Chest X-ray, AP view. Patient: 71 years old, sex M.
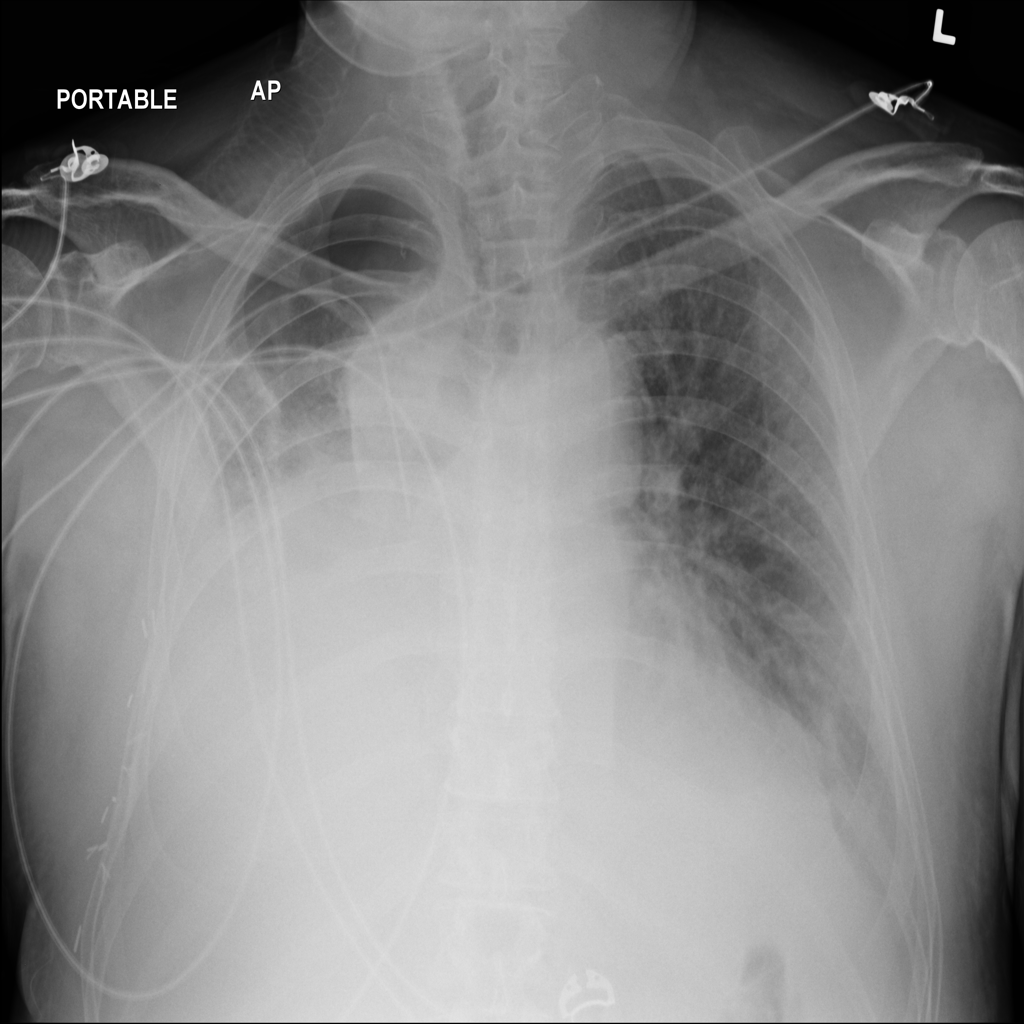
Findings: Effusion, Infiltration, Pneumonia